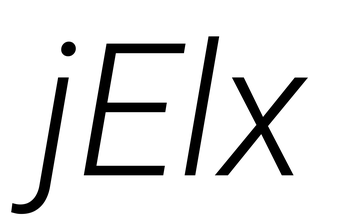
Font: Roboto-Italic_Light_Italic